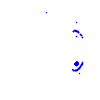
Particle: pion